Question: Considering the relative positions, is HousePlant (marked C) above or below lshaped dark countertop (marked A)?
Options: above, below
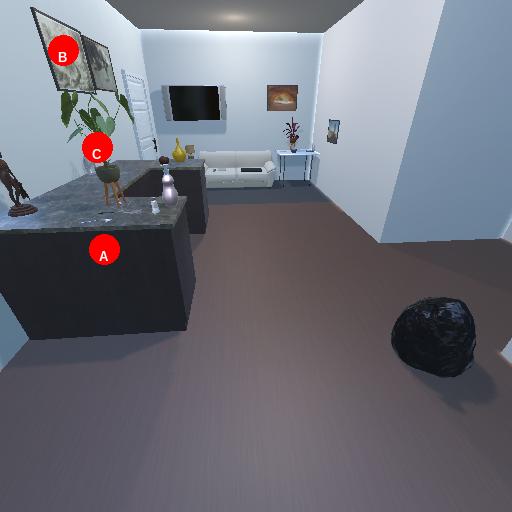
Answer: above